Question: when you click on an empty space in Google Calender in order to add an event or when you click in an already placed event you will get a very nice popup having info about the event (please see attached image).
How can I create a similar pop up windows using CSS and Javascript (I prefer jQuery). I am also using Bootstrap if that helps.
Please notice that the popup position depends on where I will click so let's say that I have an html table and depending on which I will click the popup will be generated near to this position and will point to that specific .
Also notice the close behaviour (close button and if I click out of the popup it will close).
If there are more than one good answers I will accept the simplest one that works with jQuery (and jQuery UI) and Bootstrap - I'd grateful if not other frameworks were used.
Thanks !

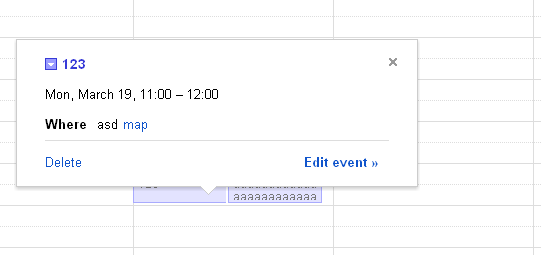
Answer: The other answers contained links about tooltips. However, I believe that a dialog component like the <URL> would match your requirements better.